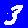
Digit: 3